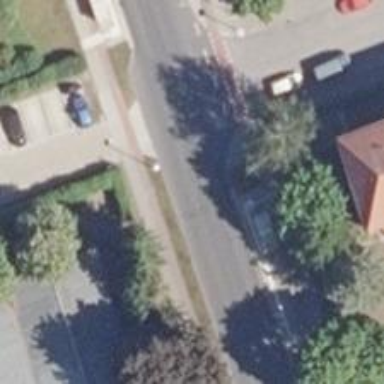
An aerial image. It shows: Public transport stop position.